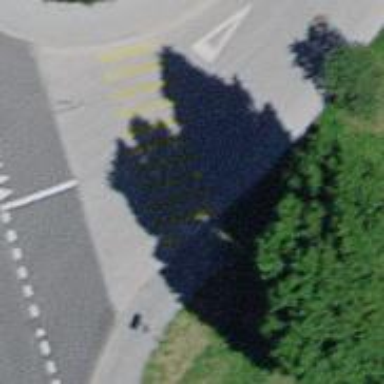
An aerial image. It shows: Kerb barrier.